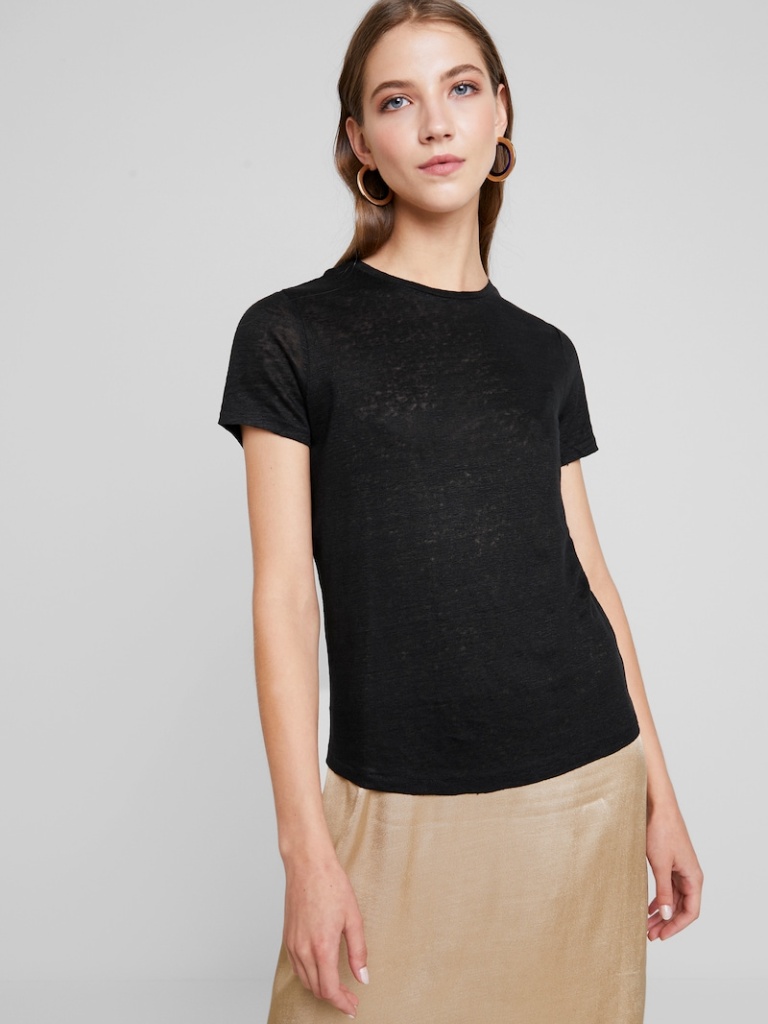
cotton relaxed short sleeve waist length Untucked crew t-shirt